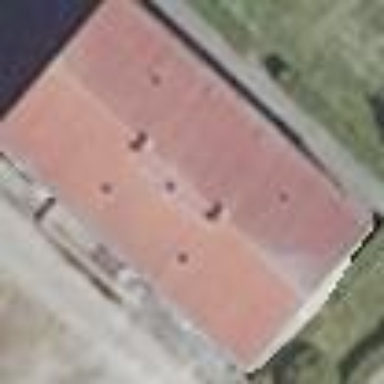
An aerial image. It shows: Detached building.